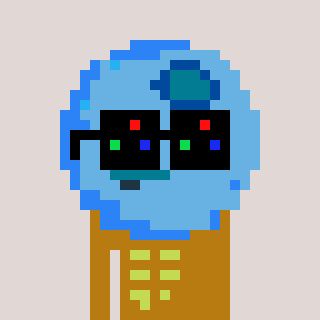
a pixel art character with square black sunglasses, a blueberry-shaped head and a gold-colored body on a warm background